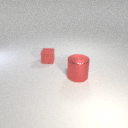
large red metal cylinder in front of small red rubber cube